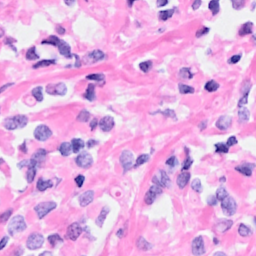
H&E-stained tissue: Breast